Question: I am using Emacs 24.3.1 on Ubuntu 13.10 amd64, Xubuntu session running in GUI mode.

As you can see the frame background is grey. I want it to be white. The following all continue to result in a grey frame background:
- 'emacs -bg white'- '(set-background-color "white")'- '(add-to-list 'default-frame-alist '(background-color . "white"))'- '(add-to-list 'initial-frame-alist '(background-color . "white"))'- 'set-background-color''white'
The screenshot shows doing 'describe-face'. All the variations are what I have found elsewhere in searching, but nothing works. (Yes I restart after changing '.emacs' and verify there are no errors. I don't have '.Xdefaults'/'.Xresources'.) Even picking a theme from Options > Customize Emacs > Custom Theme doesn't result in the frame background changing colour while everything else does.
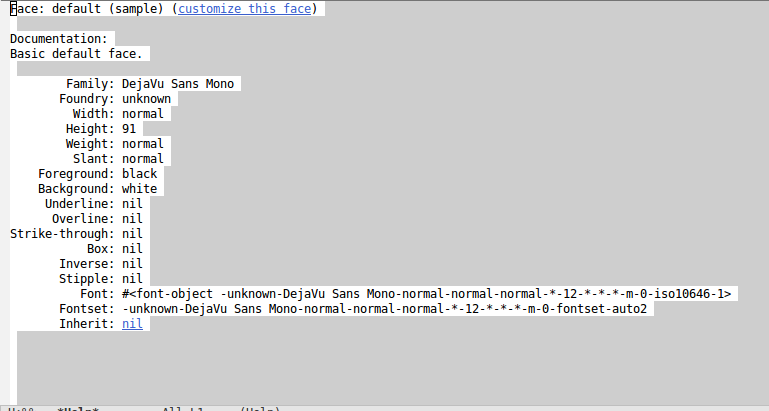
Answer: When using XFCE or Xubuntu, Gnome 3 applications look ugly as they use no theming. The solution is to symlink '$HOME/.config/gtk-3.0' to '/usr/share/themes/THEMENAME/gtk-3.0' - see e.g. <URL> on the XFCE forums.
If you do this then whatever is in that theme is what Emacs uses, with it completely ignoring all other attempts to set the background colour. In theory a rule can be added to the theme CSS like
'''
.emacs { background-color: white;}
'''
but the documentation is not sufficient to work out what to use.
As a hack, I now have a script to launch Emacs that moves '$HOME/.config/gtk-3.0' out the way while Emacs starts:
'''
#!/bin/bash
cd "$HOME/.config"
mv gtk-3.0 _gtk-3.0
emacs "$@" &
sleep 3
mv _gtk-3.0 gtk-3.0
'''